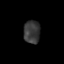
Tissue: prostate
Cell type: T cells
Senescence score: 0.3537
Nuclear area (px): 374
Mean DAPI intensity: 55.62